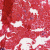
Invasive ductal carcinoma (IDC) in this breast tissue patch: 0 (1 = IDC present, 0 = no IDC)